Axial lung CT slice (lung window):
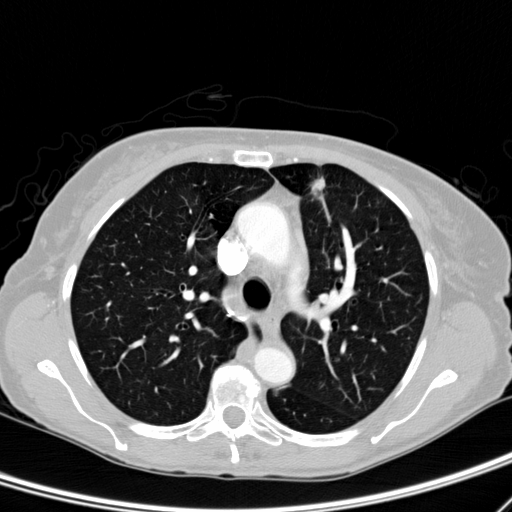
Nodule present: yes
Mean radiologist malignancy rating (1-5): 5